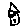
Label: house